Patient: sex F, age 68
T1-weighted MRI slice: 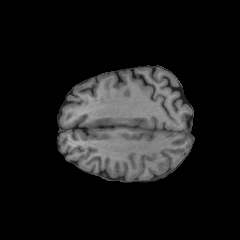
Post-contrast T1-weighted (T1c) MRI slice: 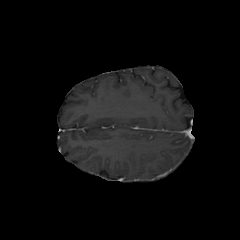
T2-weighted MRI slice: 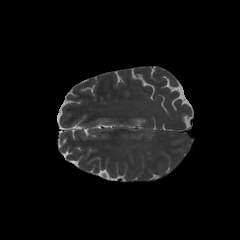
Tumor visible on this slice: no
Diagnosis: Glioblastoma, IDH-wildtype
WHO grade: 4